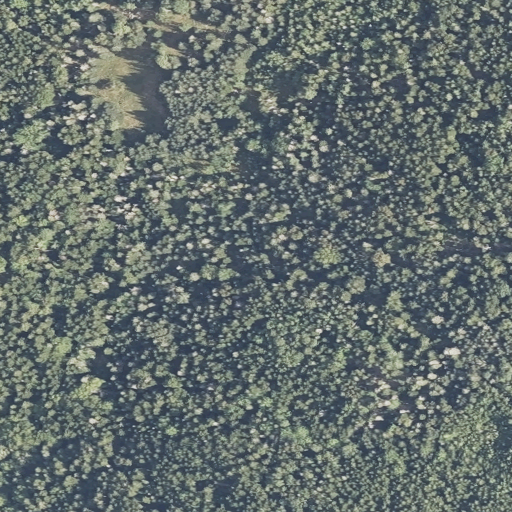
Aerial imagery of island in Maine named Ironbound Island containing evergreen forest, woody wetlands, open water, and grassland